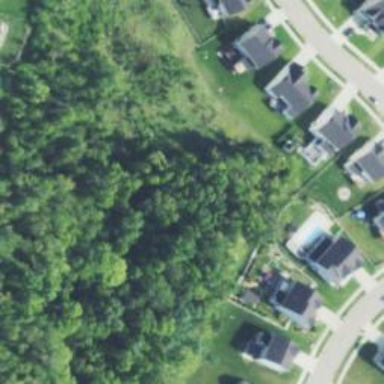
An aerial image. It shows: Deciduous broadleaved woodland.